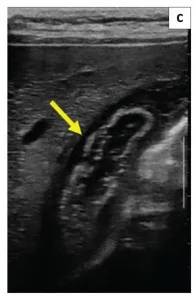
Ultrasonography of the liver. Image (c) showing an oedematous gall bladder wall (yellow arrow).
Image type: radiology (ultrasound)